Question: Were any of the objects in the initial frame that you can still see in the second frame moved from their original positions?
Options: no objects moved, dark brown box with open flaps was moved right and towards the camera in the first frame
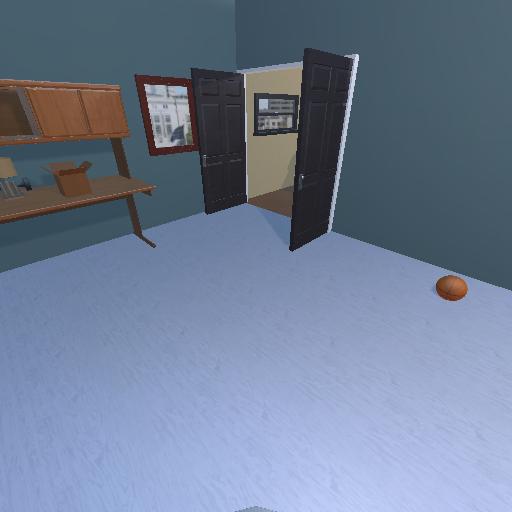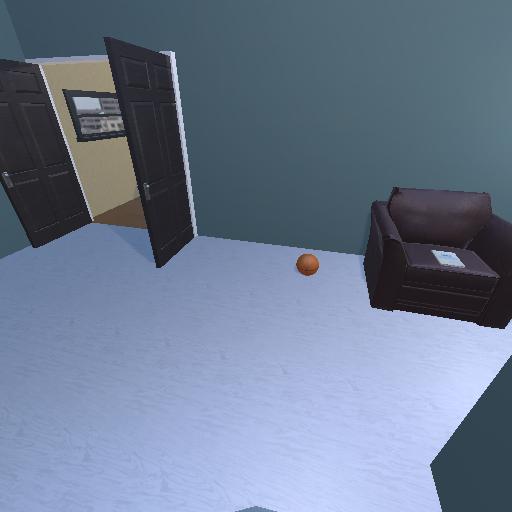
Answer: no objects moved